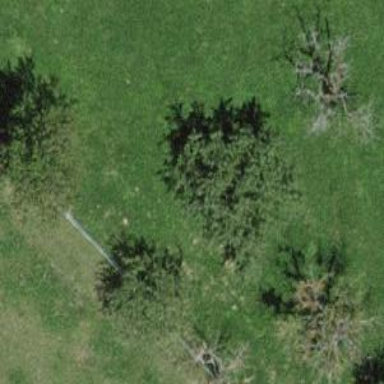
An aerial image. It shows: Deciduous broadleaved tree.